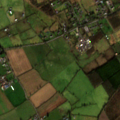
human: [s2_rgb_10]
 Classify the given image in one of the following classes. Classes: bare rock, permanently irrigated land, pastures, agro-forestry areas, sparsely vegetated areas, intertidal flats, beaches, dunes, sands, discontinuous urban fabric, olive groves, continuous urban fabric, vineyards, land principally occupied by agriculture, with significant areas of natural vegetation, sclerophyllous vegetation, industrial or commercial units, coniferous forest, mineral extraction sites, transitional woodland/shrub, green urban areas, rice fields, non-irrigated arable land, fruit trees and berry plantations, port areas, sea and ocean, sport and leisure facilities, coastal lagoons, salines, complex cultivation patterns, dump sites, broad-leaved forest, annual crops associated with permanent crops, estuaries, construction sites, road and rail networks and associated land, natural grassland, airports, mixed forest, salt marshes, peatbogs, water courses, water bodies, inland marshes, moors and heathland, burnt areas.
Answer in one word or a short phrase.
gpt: non-irrigated arable land, pastures, transitional woodland/shrub